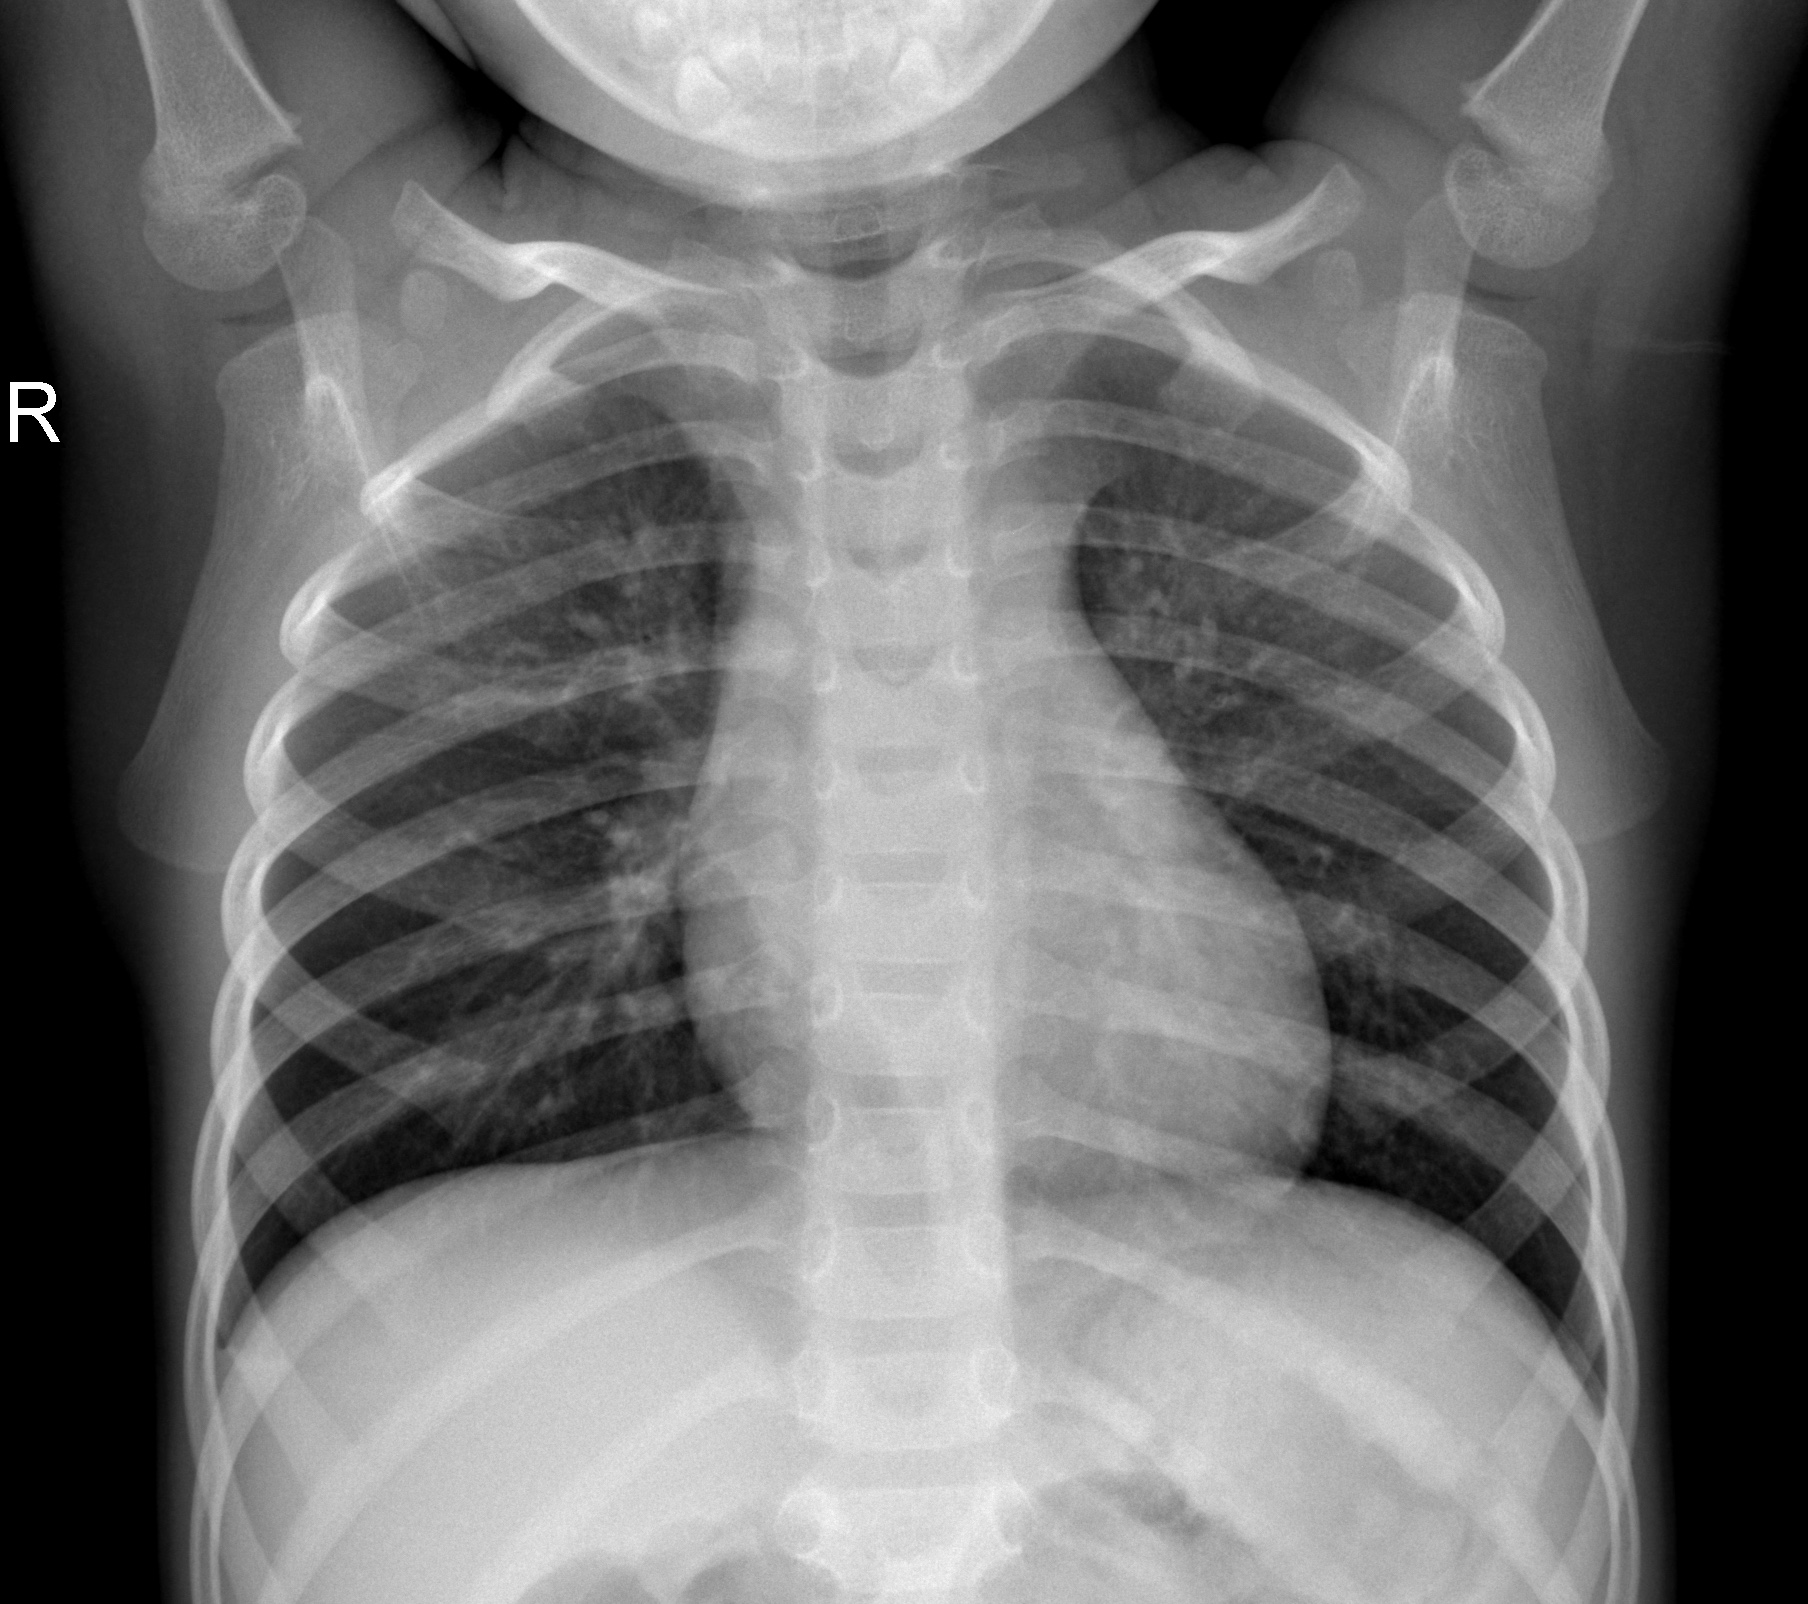
Diagnosis: NORMAL